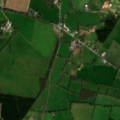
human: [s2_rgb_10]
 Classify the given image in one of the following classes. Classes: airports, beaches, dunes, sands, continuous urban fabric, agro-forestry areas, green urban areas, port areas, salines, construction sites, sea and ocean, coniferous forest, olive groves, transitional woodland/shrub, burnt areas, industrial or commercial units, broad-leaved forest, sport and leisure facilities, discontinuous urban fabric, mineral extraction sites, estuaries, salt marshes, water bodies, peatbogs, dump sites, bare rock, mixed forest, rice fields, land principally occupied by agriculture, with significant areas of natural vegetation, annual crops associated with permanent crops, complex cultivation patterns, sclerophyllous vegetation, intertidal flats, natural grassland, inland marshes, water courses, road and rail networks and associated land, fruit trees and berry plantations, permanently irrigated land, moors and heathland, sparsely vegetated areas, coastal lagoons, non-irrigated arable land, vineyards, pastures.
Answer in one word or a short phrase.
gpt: non-irrigated arable land, pastures, coniferous forest